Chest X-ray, PA view. Patient: 59 years old, sex M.
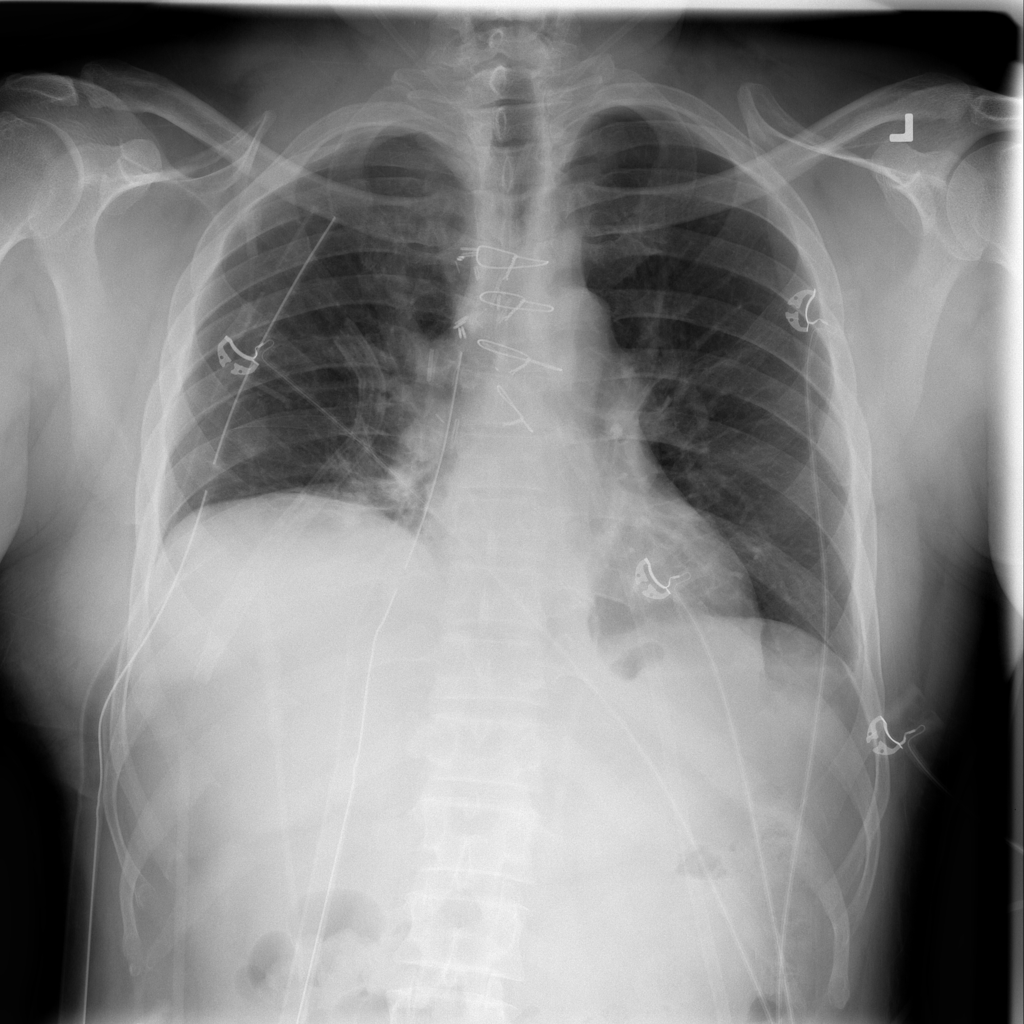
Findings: Atelectasis